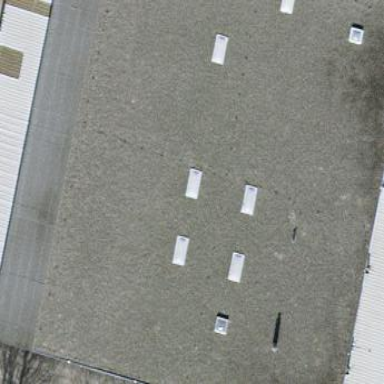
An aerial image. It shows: Industrial building.